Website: macys
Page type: cart
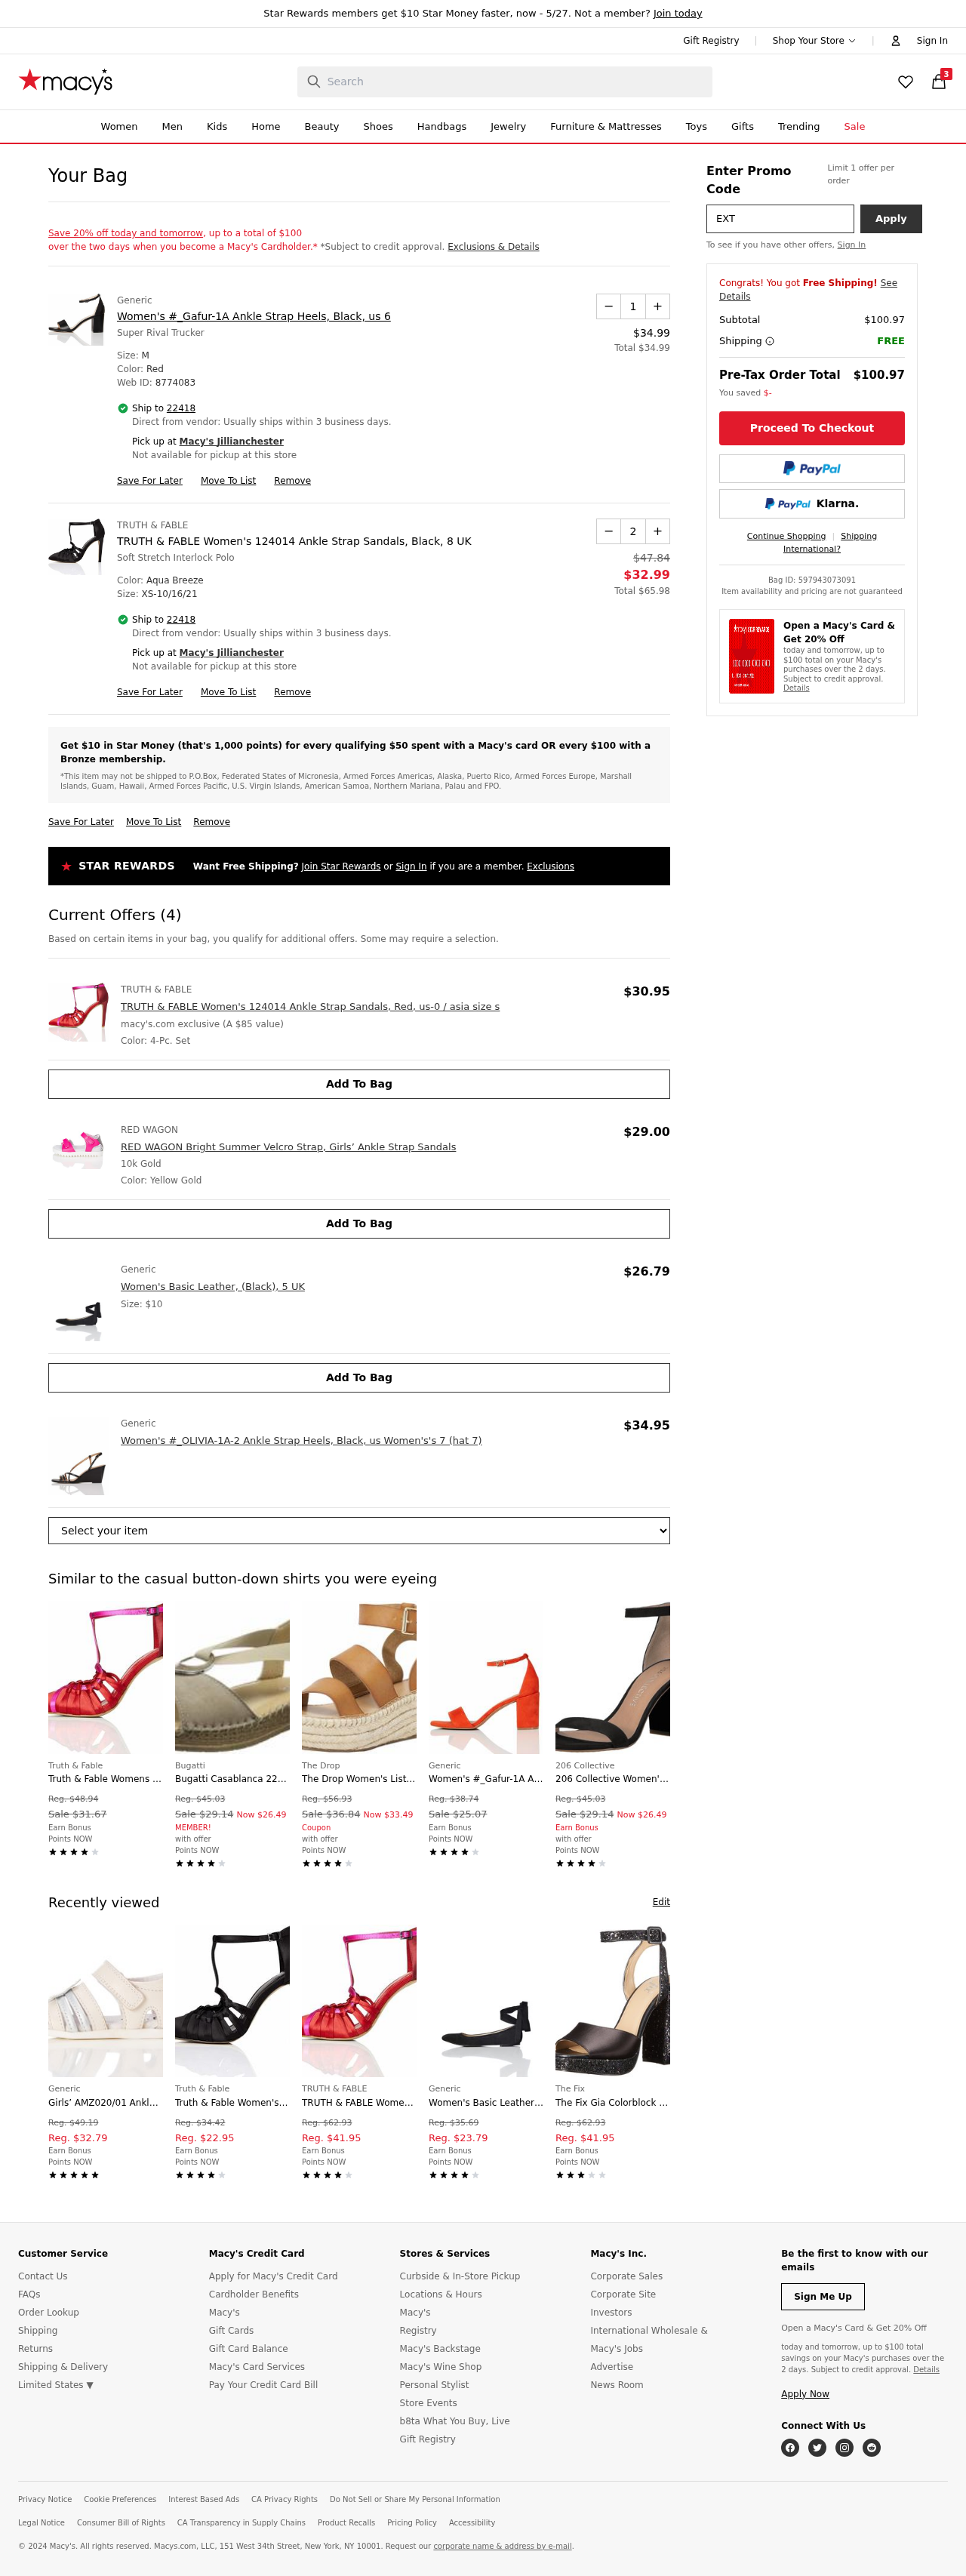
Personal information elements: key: PII_CITY
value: Jillianchester
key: PII_POSTCODE
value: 22418
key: PII_PROMO_CODE
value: EXTRA36
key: PII_POSTCODE2
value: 22418
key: PII_CITY2
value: Jillianchester
Product elements: key: PRODUCT1_BRAND
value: Generic
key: PRODUCT1_NAME
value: Women's #_Gafur-1A Ankle Strap Heels, Black, us 6
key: PRODUCT1_PRICE
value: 34.99
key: PRODUCT1_QUANTITY
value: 1
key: PRODUCT2_BRAND
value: TRUTH & FABLE
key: PRODUCT2_NAME
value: TRUTH & FABLE Women's 124014 Ankle Strap Sandals, Black, 8 UK
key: PRODUCT2_PRICE
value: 32.99
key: PRODUCT2_QUANTITY
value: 2
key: PRODUCT3_BRAND
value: TRUTH & FABLE
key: PRODUCT3_NAME
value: TRUTH & FABLE Women's 124014 Ankle Strap Sandals, Red, us-0 / asia size s
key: PRODUCT3_PRICE
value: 30.95
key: PRODUCT4_BRAND
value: RED WAGON
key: PRODUCT4_NAME
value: RED WAGON Bright Summer Velcro Strap, Girls’ Ankle Strap Sandals
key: PRODUCT4_PRICE
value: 29
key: PRODUCT5_BRAND
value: Generic
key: PRODUCT5_NAME
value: Women's Basic Leather, (Black), 5 UK
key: PRODUCT5_PRICE
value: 26.79
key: PRODUCT6_BRAND
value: Generic
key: PRODUCT6_NAME
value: Women's #_OLIVIA-1A-2 Ankle Strap Heels, Black, us Women's's 7 (hat 7)
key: PRODUCT6_PRICE
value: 34.95
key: PRODUCT1_TOTAL
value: Total $34.99
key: PRODUCT2_ORIGINAL_PRICE
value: $47.84
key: PRODUCT2_TOTAL
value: Total $65.98
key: PRODUCT7_BRAND
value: Truth & Fable
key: PRODUCT7_NAME
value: Truth & Fable Womens 124014 Ankle Strap Sandals
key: PRODUCT7_ORIGINAL_PRICE
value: Reg. $48.94
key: PRODUCT7_SALE_PRICE
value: Sale $31.67
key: PRODUCT8_BRAND
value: Bugatti
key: PRODUCT8_NAME
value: Bugatti Casablanca 2217914, Women’s Ankle Strap Sandals
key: PRODUCT8_ORIGINAL_PRICE
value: Reg. $45.03
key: PRODUCT8_SALE_PRICE
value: Sale $29.14
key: PRODUCT8_PRICE
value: Now $26.49
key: PRODUCT9_BRAND
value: The Drop
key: PRODUCT9_NAME
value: The Drop Women's Listilla Espadrille Flatform Ankle Strap Sandal, Microsuede Cognac, 6.5
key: PRODUCT9_ORIGINAL_PRICE
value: Reg. $56.93
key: PRODUCT9_SALE_PRICE
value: Sale $36.84
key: PRODUCT9_PRICE
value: Now $33.49
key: PRODUCT10_BRAND
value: Generic
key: PRODUCT10_NAME
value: Women's #_Gafur-1A Ankle Strap Heels, Orange, 4
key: PRODUCT10_ORIGINAL_PRICE
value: Reg. $38.74
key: PRODUCT10_SALE_PRICE
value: Sale $25.07
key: PRODUCT11_BRAND
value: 206 Collective
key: PRODUCT11_NAME
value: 206 Collective Women's Loyal Block Heel Dress Sandal-High Heeled
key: PRODUCT11_ORIGINAL_PRICE
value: Reg. $45.03
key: PRODUCT11_SALE_PRICE
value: Sale $29.14
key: PRODUCT11_PRICE
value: Now $26.49
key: PRODUCT12_BRAND
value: Generic
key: PRODUCT12_NAME
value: Girls’ AMZ020/01 Ankle Strap Sandals, White (White), 4 Child UK (EU 20.5)
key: PRODUCT12_ORIGINAL_PRICE
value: Reg. $49.19
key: PRODUCT12_PRICE
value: Reg. $32.79
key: PRODUCT13_BRAND
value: Truth & Fable
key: PRODUCT13_NAME
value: Truth & Fable Women's 124014 Ankle Strap Sandals, Black, 8 us
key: PRODUCT13_ORIGINAL_PRICE
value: Reg. $34.42
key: PRODUCT13_PRICE
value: Reg. $22.95
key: PRODUCT14_BRAND
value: TRUTH & FABLE
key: PRODUCT14_NAME
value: TRUTH & FABLE Women's 124014 Ankle Strap Sandals, Red, 5 UK
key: PRODUCT14_ORIGINAL_PRICE
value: Reg. $62.93
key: PRODUCT14_PRICE
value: Reg. $41.95
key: PRODUCT15_BRAND
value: Generic
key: PRODUCT15_NAME
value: Women's Basic Leather, (Black), US 5.5
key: PRODUCT15_ORIGINAL_PRICE
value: Reg. $35.69
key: PRODUCT15_PRICE
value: Reg. $23.79
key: PRODUCT16_BRAND
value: The Fix
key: PRODUCT16_NAME
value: The Fix Gia Colorblock Platform Sandal with Ankle Strap Heeled, Black/Midnight, 6.5 M US
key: PRODUCT16_ORIGINAL_PRICE
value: Reg. $62.93
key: PRODUCT16_PRICE
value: Reg. $41.95
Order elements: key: ORDER_NUM_ITEMS
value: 3
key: ORDER_SUBTOTAL
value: $100.97
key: ORDER_SUBTOTAL2
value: $100.97
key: ORDER_ID
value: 597943073091
Search elements: key: HEADER_SEARCH
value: Search